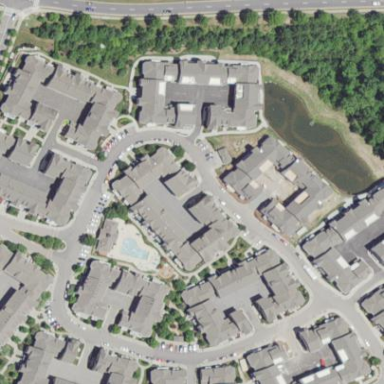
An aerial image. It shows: Residential neighbourhood.